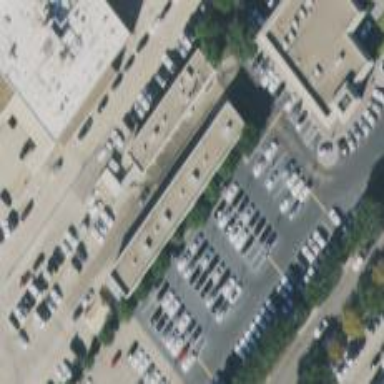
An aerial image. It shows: Building housing car shop.